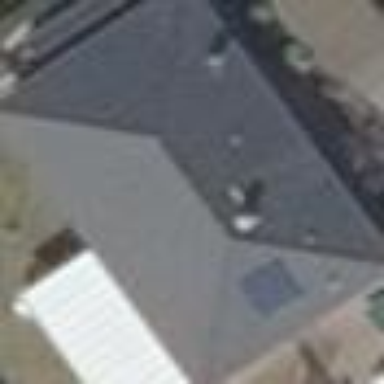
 oriented along its length. The roof is colored in grey."